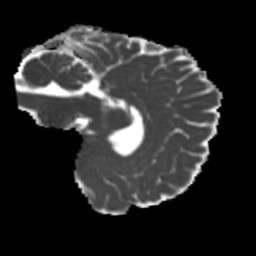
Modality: MD
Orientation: sagittal
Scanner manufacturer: siemens
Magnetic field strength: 3 T
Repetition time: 4 s
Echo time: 0.0594 s